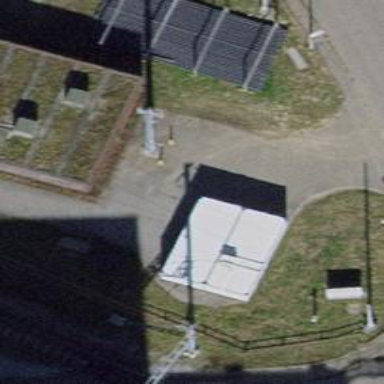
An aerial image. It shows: Mast tower used for communication.